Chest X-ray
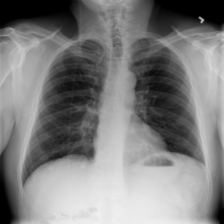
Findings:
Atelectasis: negative
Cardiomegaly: negative
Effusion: negative
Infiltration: positive
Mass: negative
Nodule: negative
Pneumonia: negative
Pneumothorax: negative
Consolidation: negative
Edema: negative
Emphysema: negative
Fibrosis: negative
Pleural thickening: negative
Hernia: negative